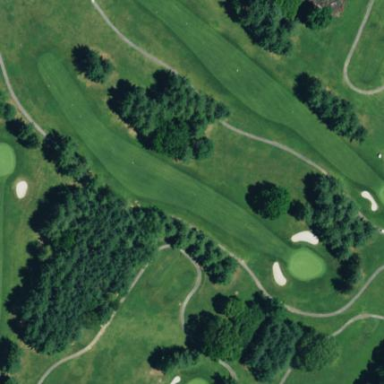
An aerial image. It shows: Grassy area designated as golf fairway.